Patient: sex F, age 65
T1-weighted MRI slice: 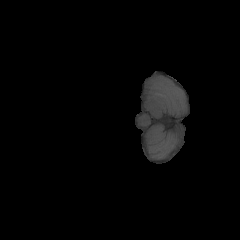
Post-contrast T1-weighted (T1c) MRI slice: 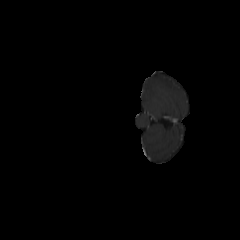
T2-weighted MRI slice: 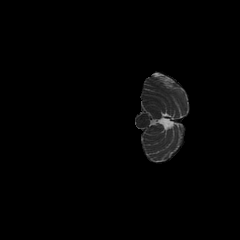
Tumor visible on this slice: no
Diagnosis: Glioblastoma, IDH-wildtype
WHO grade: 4